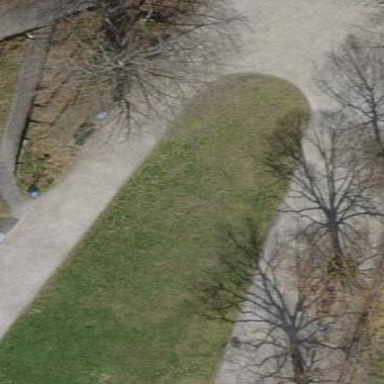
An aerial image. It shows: Footway with fine gravel surface.